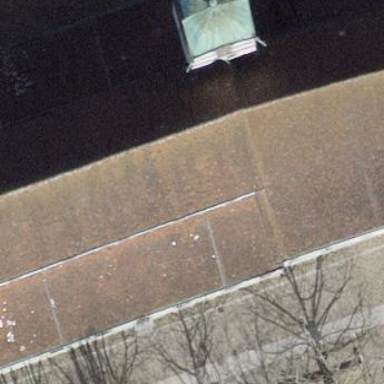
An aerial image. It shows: Pedestrian path with fine gravel surface.